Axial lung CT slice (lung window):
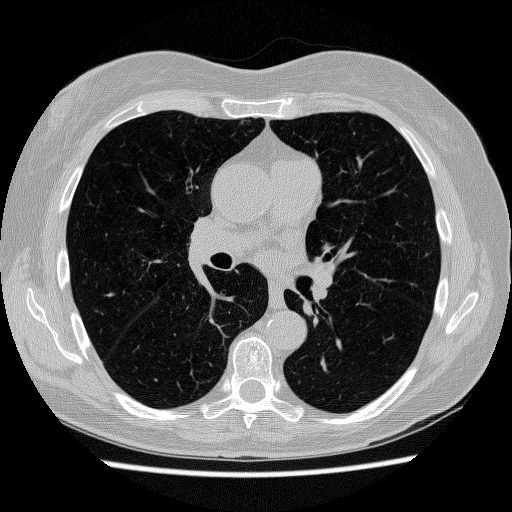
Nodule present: no